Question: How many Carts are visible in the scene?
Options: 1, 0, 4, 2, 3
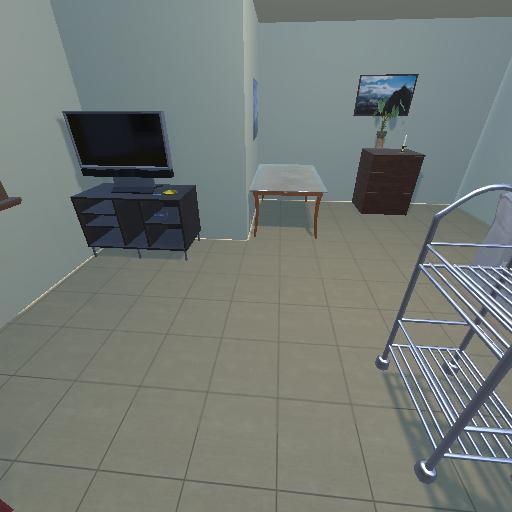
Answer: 1